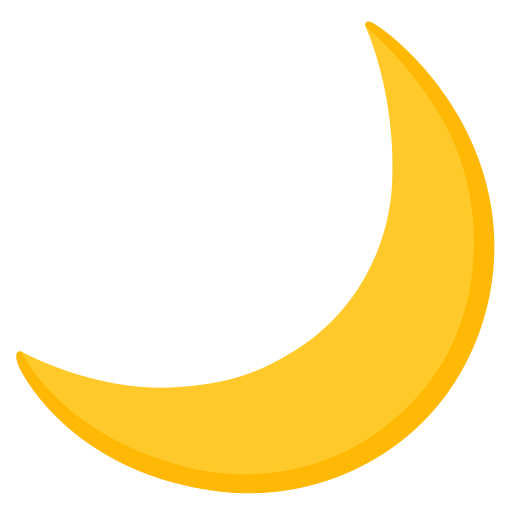
Emoji: 🌙